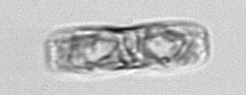
Label: pennate_morphotype1